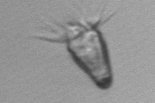
Label: Paratontonia_gracillima